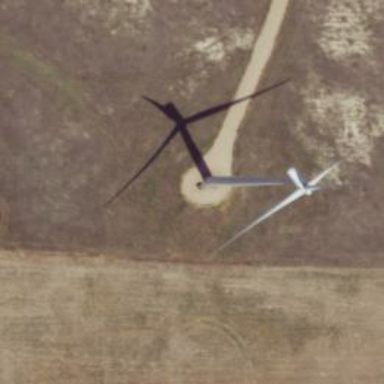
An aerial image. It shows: Wind generator in the form of horizontal axis wind turbine.